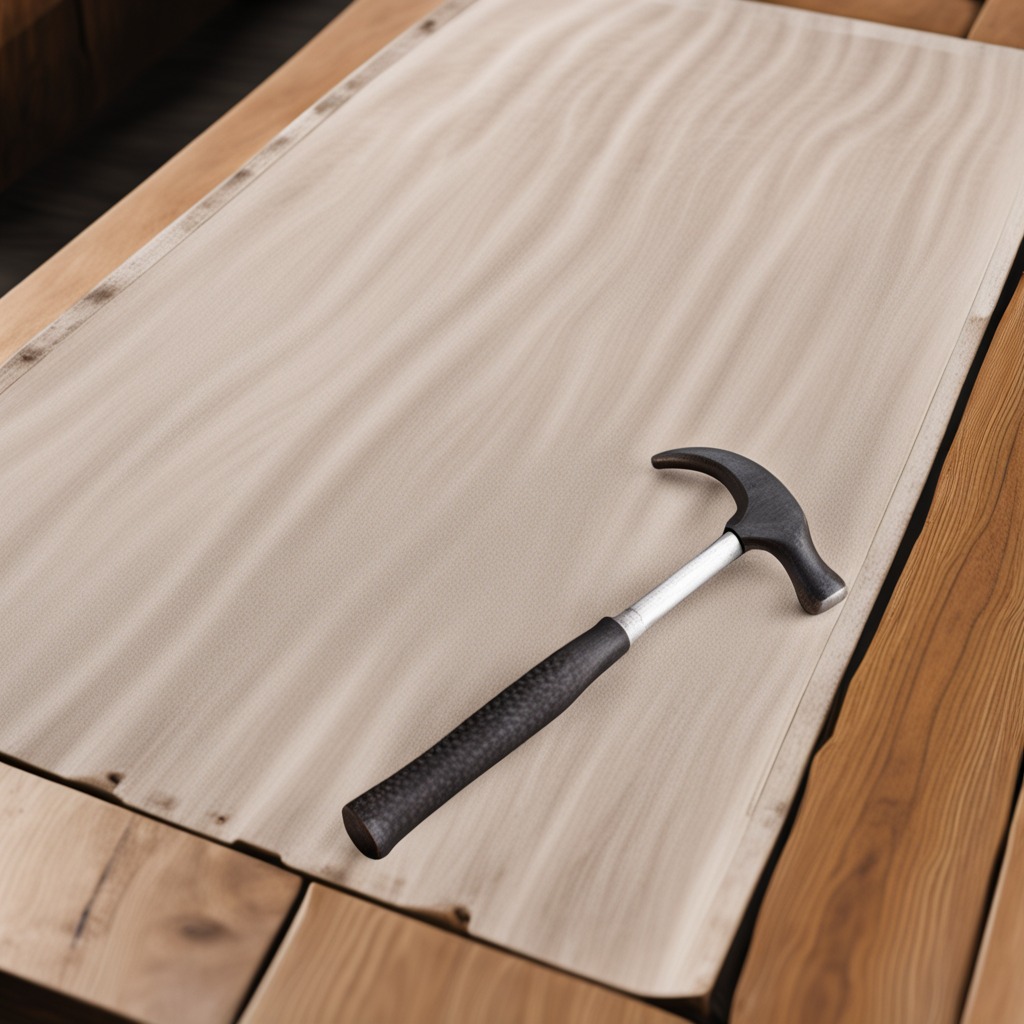
A hammer lies on a wooden table in an outdoor workshop during daytime bright natural light soft shadows worn but beneath the cloth